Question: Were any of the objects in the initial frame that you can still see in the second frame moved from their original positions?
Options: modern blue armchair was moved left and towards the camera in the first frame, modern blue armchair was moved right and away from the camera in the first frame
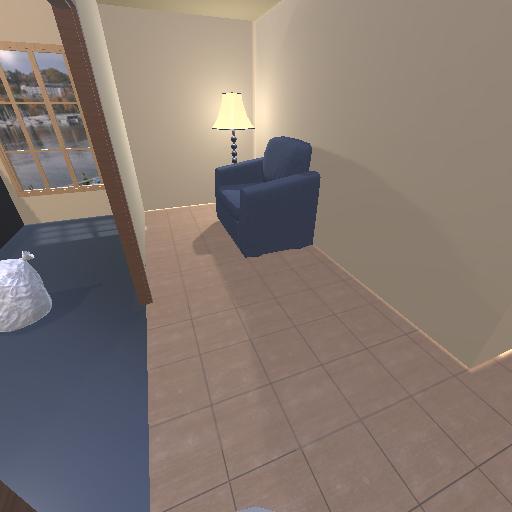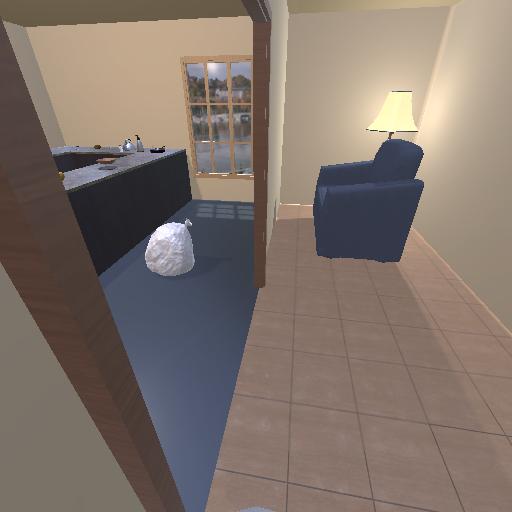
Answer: modern blue armchair was moved left and towards the camera in the first frame